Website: apple
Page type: order-tracking
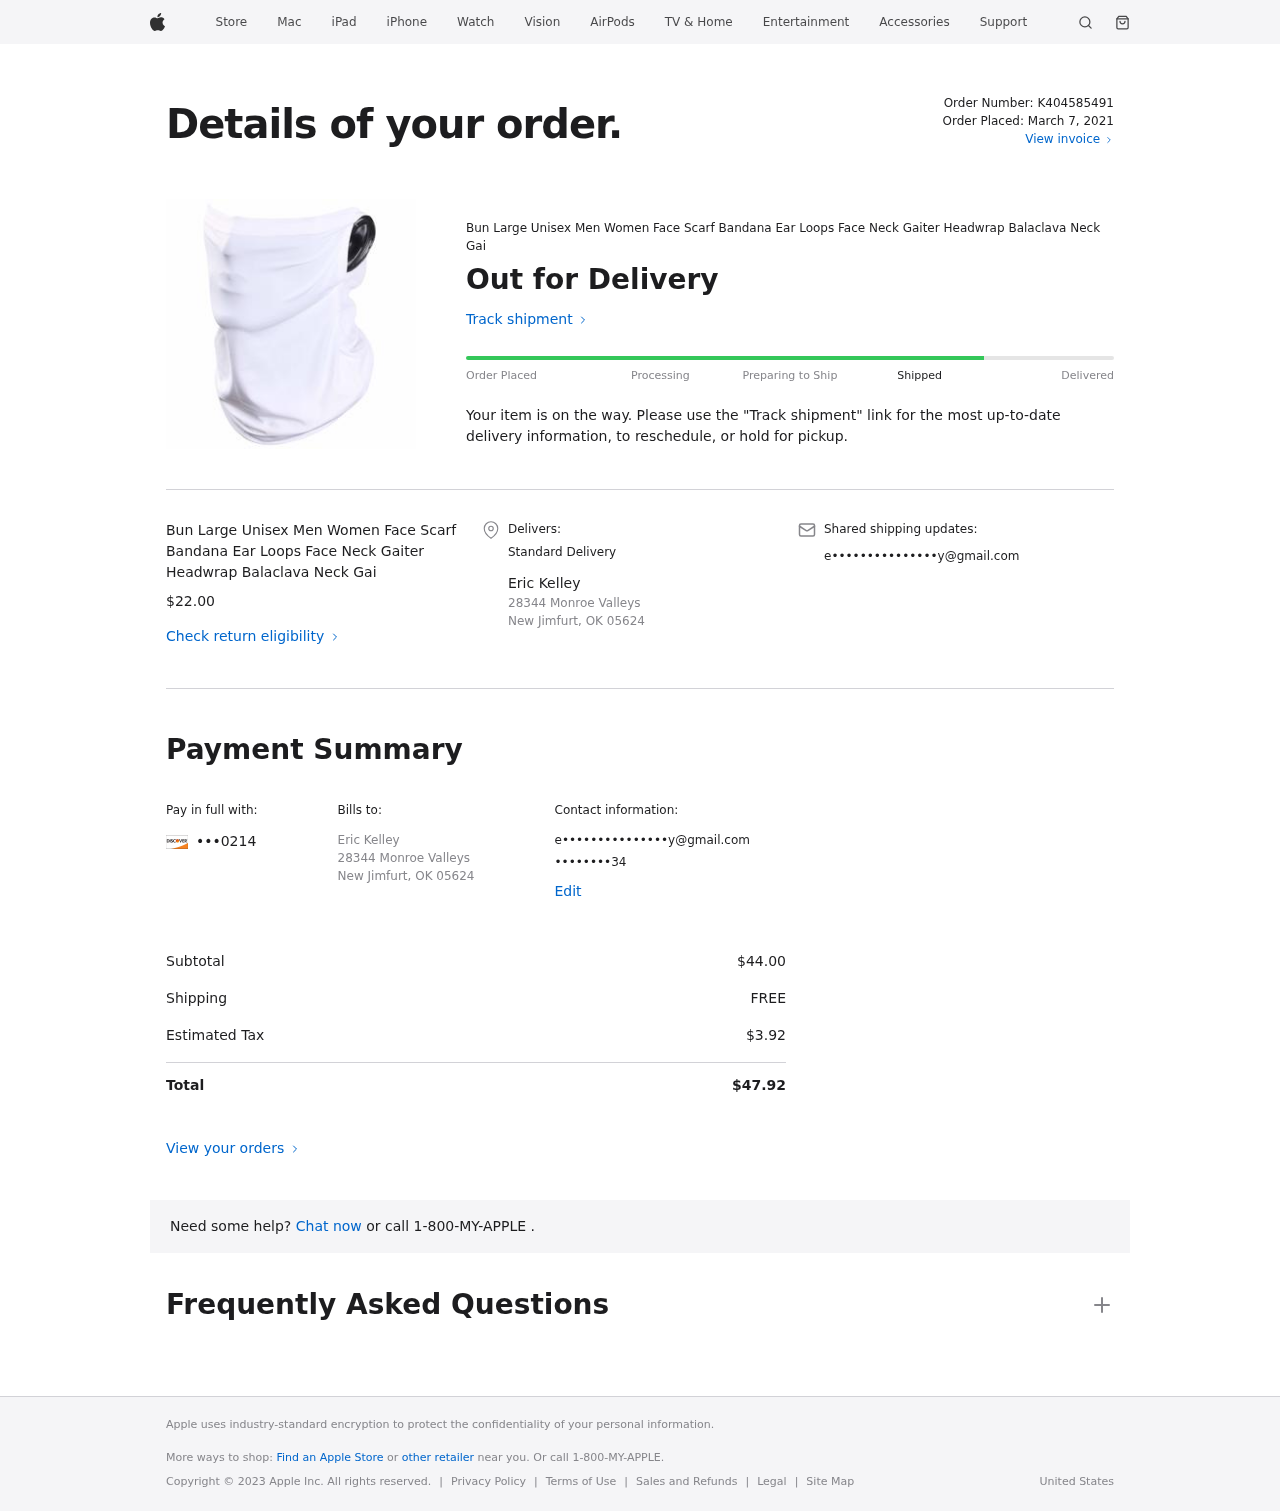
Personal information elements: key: PII_CARD_LAST4
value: •••0214
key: PII_CITY_STATE_ZIP
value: New Jimfurt, OK 05624
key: PII_EMAIL
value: e•••••••••••••••y@gmail.com
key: PII_FULLNAME
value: Eric Kelley
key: PII_PHONE
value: ••••••••34
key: PII_STREET
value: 28344 Monroe Valleys
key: PII_FULLNAME2
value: Eric Kelley
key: PII_CITY
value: New Jimfurt
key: PII_STATE_ABBR
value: OK
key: PII_POSTCODE
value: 05624
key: PII_POSTCODE_FULL
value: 05624
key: PII_CITY_STATE
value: New Jimfurt, OK
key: PII_POSTCODE_NUMERIC
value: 5624
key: PII_EMAIL2
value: e•••••••••••••••y@gmail.com
Product elements: key: PRODUCT1_NAME
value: Bun Large Unisex Men Women Face Scarf Bandana Ear Loops Face Neck Gaiter Headwrap Balaclava Neck Gai
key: PRODUCT1_PRICE
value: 22
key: PRODUCT1_NAME2
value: Bun Large Unisex Men Women Face Scarf Bandana Ear Loops Face Neck Gaiter Headwrap Balaclava Neck Gai
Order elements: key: ORDER_ID
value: Order Number: K404585491
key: ORDER_DATE
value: Order Placed: March 7, 2021
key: ORDER_SUBTOTAL
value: $44.00
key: ORDER_SHIPPING_COST
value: FREE
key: ORDER_TAX
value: $3.92
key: ORDER_TOTAL
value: $47.92